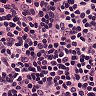
Metastatic tissue present: no